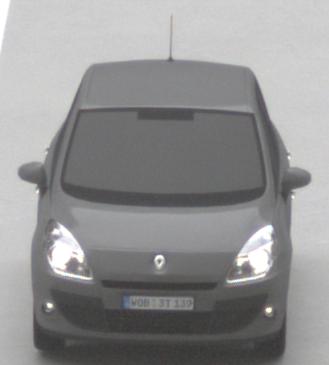
Make: Renault
Model: Scénic 1.6 16V 110
Detailed model: Scénic (III)
Model produced from: 2009/06
Model produced until: 2010/08
Doors: 5
Color: gray
Road condition: dry road
Daytime: morning or afternoon
Contrast: low contrast